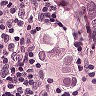
Metastatic tissue present: yes